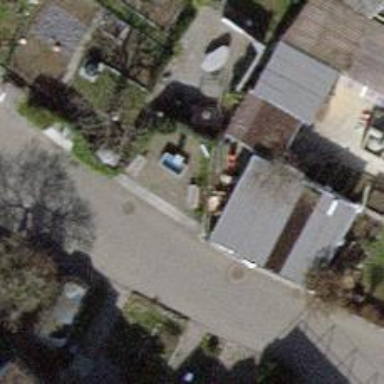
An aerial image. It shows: Brown bench.